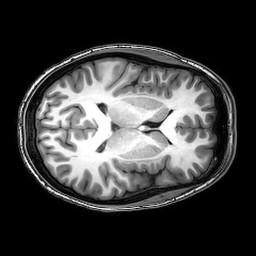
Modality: T1w
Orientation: axial
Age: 20
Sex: female
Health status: healthy
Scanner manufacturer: philips
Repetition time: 0.008116 s
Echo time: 0.00372 s